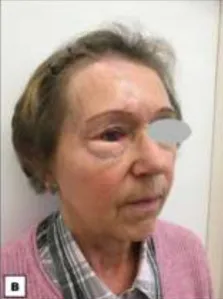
Postoperative photographs two months after the second stage of the periocular reconstruction. B: Oblique view.
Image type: medical_photograph (other_medical_photograph)